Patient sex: M
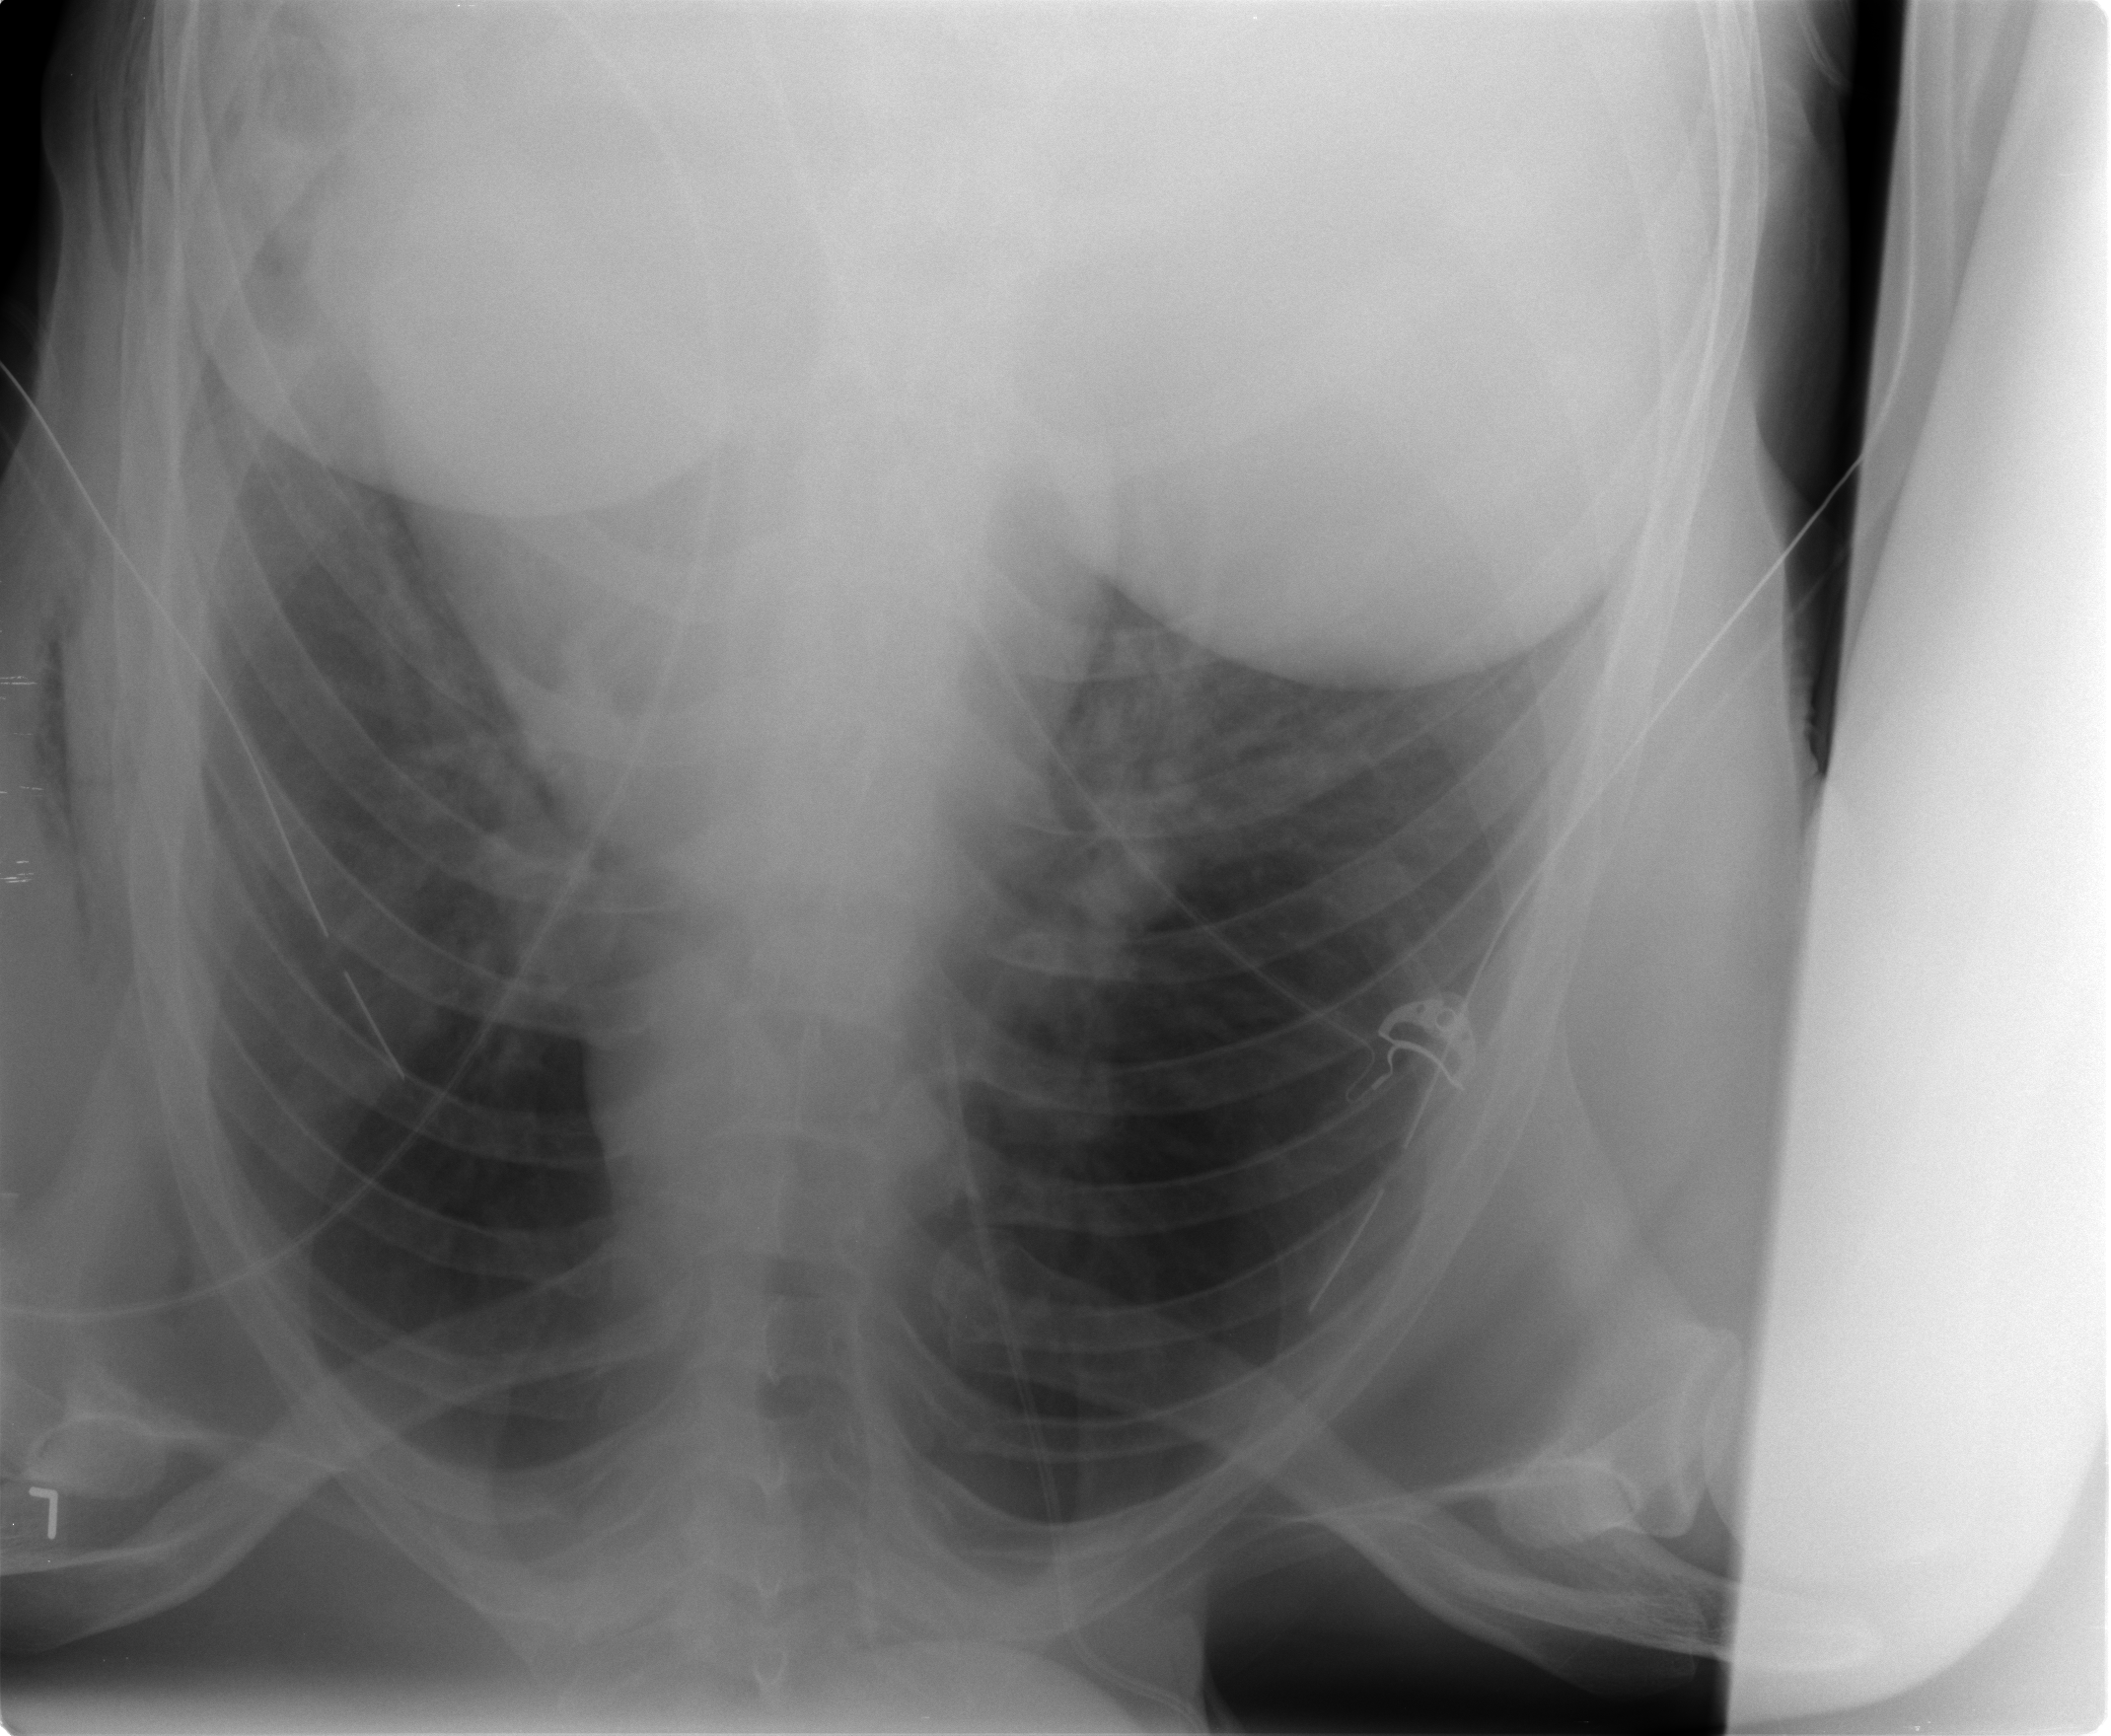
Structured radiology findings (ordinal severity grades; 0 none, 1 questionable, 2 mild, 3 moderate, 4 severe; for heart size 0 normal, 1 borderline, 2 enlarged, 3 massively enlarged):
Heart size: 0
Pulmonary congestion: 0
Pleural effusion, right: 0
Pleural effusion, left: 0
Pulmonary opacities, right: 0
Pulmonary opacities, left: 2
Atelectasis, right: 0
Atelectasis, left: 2